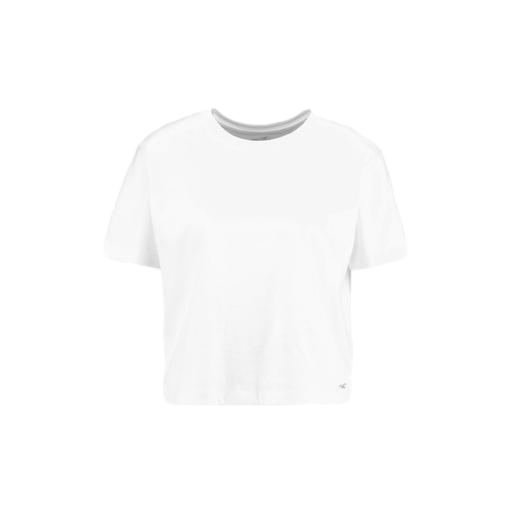
only white t-shirt, white relaxed fit t-shirt, white rag bone vintage crewneck tee, white background